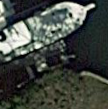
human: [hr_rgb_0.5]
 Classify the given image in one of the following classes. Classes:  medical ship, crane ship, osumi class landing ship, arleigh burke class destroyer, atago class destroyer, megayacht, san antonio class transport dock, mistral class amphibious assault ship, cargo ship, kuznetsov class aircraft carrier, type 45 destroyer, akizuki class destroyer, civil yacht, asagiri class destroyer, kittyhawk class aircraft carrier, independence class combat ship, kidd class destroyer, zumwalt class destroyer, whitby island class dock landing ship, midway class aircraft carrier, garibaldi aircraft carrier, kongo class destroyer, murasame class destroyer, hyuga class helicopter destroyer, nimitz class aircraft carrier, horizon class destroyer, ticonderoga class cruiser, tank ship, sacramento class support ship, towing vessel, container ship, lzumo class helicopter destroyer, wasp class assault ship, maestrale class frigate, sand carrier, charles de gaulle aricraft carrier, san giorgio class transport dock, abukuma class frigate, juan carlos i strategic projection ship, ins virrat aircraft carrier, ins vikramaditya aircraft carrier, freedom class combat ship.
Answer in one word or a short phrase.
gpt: Civil yacht